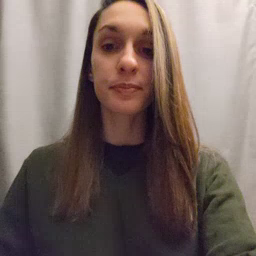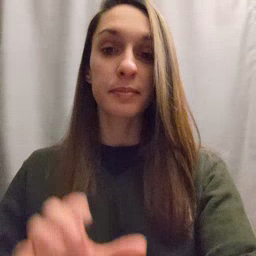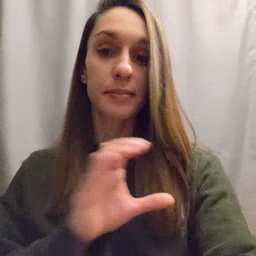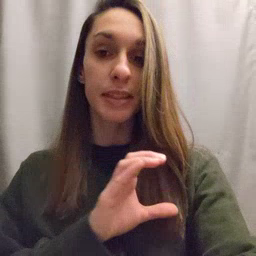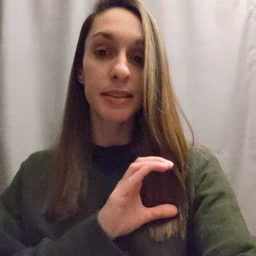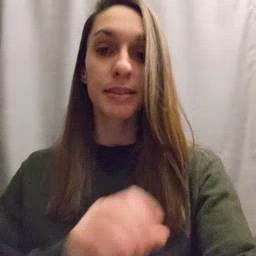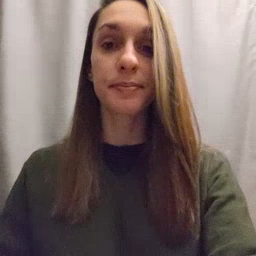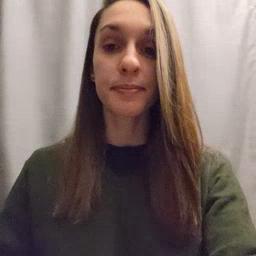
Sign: police